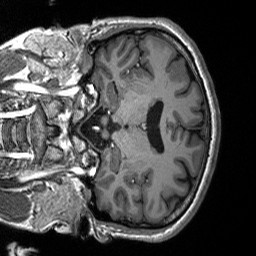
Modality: T1w
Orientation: coronal
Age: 30
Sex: male
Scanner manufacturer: siemens
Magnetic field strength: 3 T
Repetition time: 2.53 s
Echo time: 0.00219 s